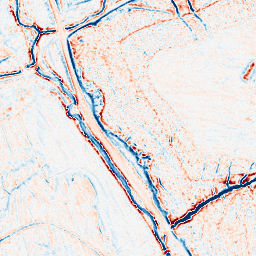
Category: edge_preserving
Decomposition family: bilateral
Decomposition parameters: d: 9
sigma_color: 100
sigma_space: 25
Upsampling method: quadratic
Upsampling parameters: scale: 8
Upsampling scale: 8